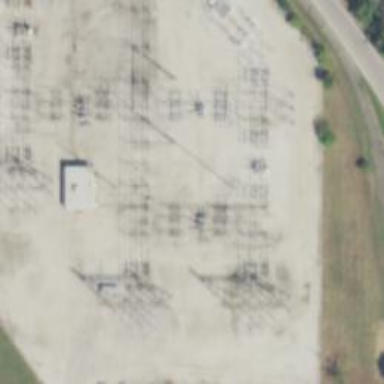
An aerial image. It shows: Switch for power supply.